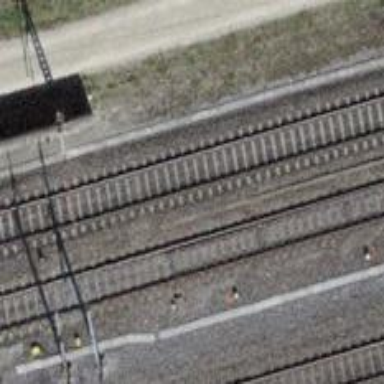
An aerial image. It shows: Railway switch.